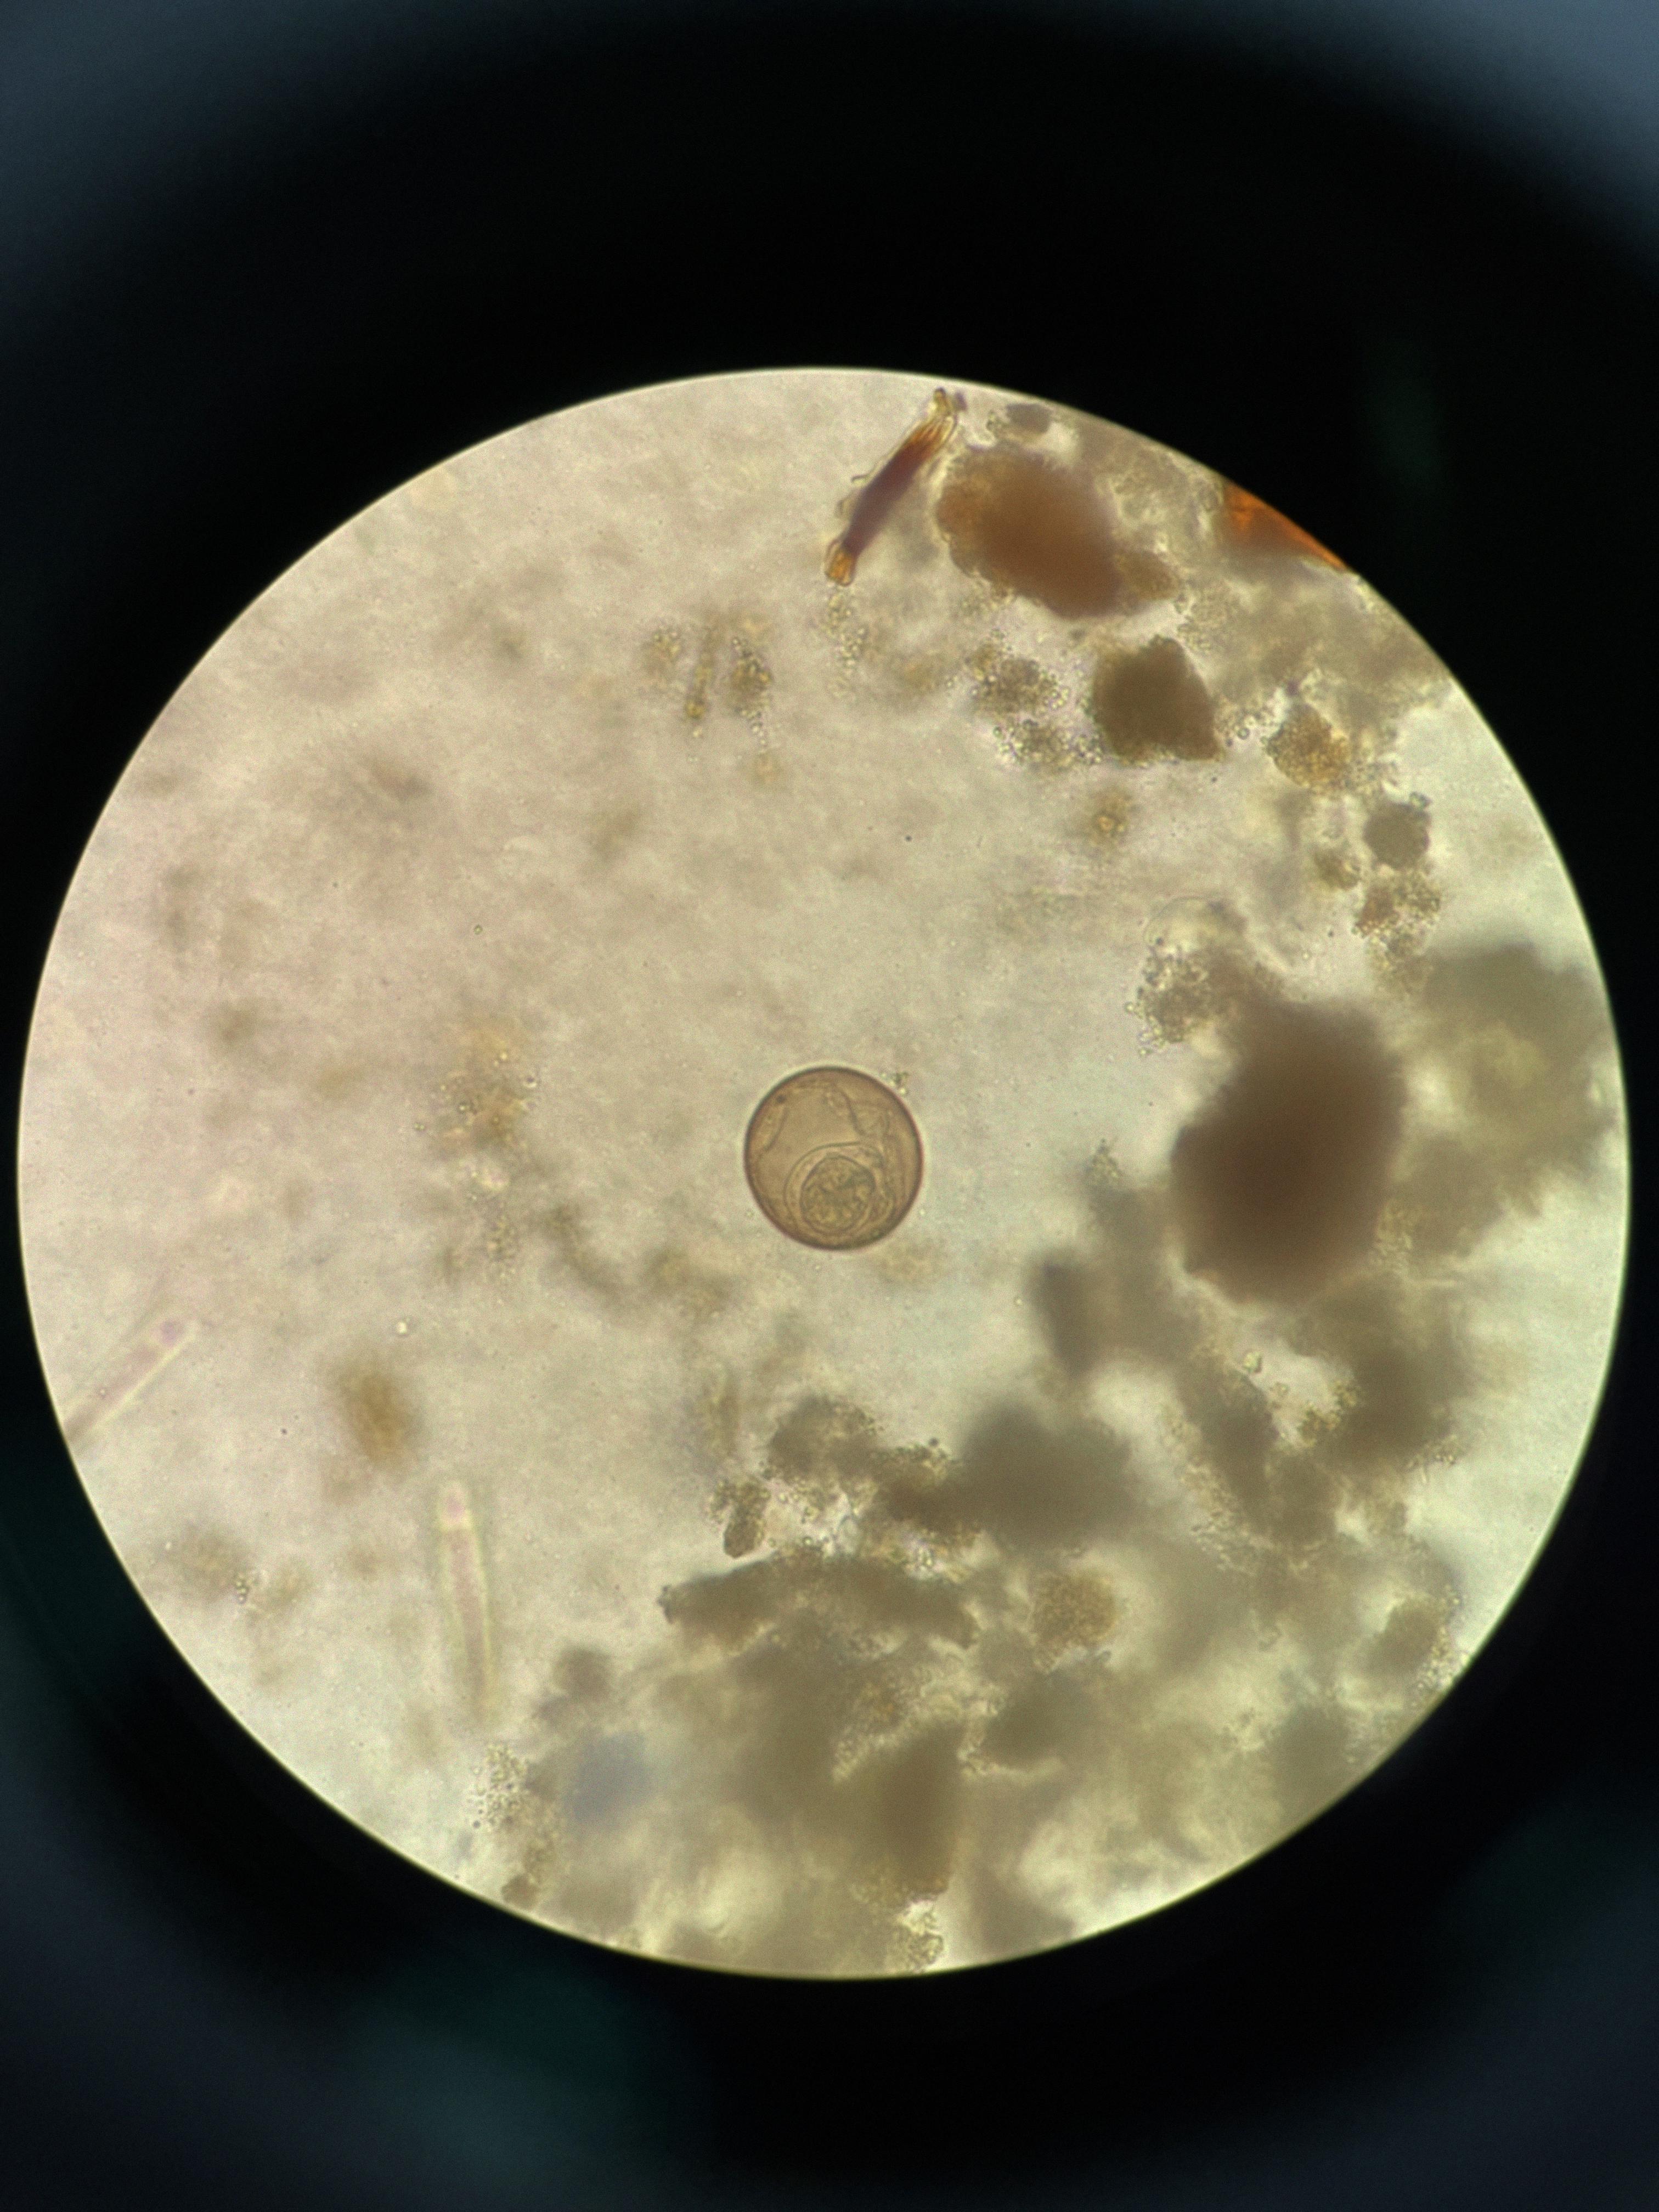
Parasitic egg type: Hymenolepis diminuta